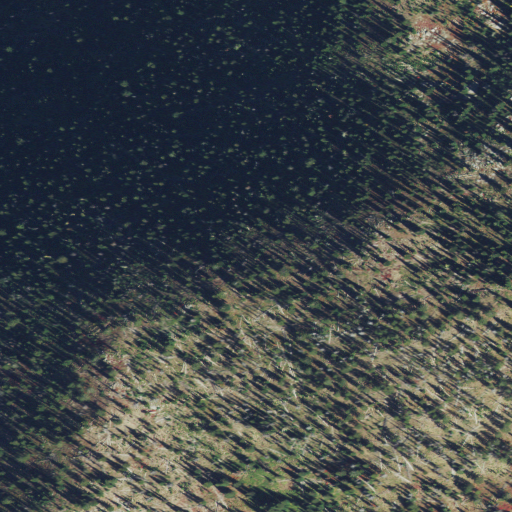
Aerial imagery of mountain in Idaho named Copper Butte containing evergreen forest and shrub